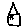
Label: house